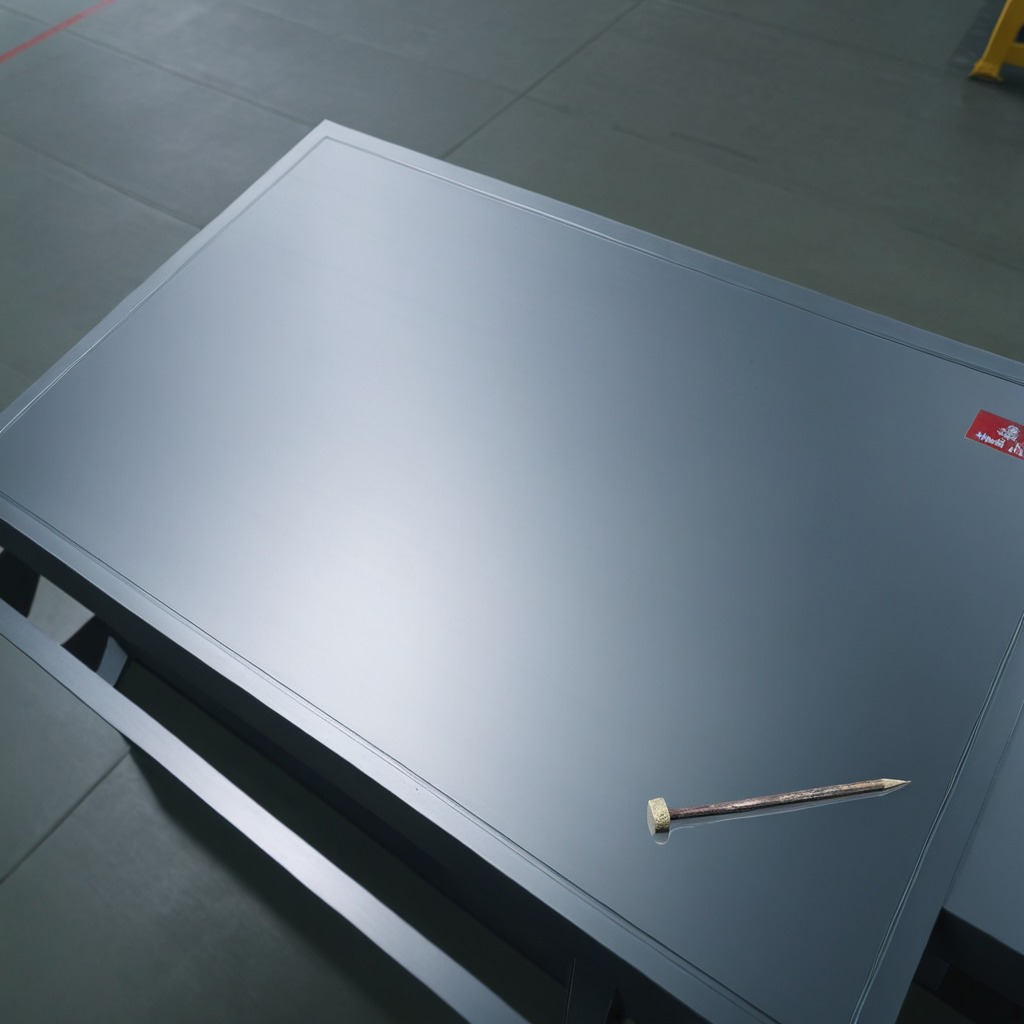
A nail is lying on the toolbox surface in an airplane hangar workshop.